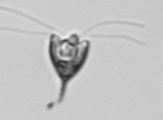
Label: Pyramimonas_longicauda